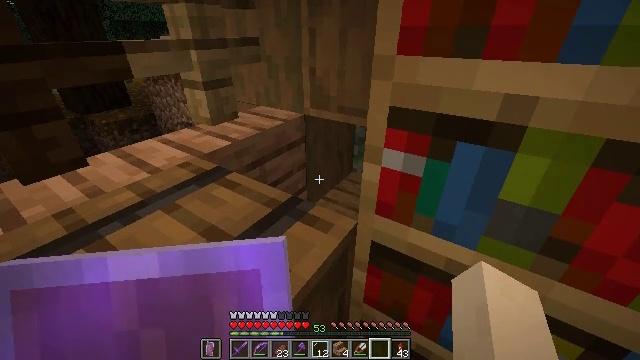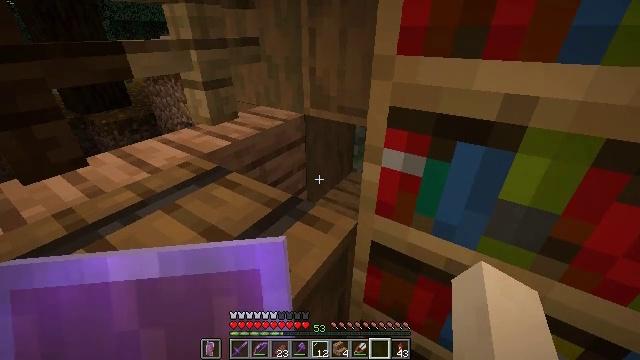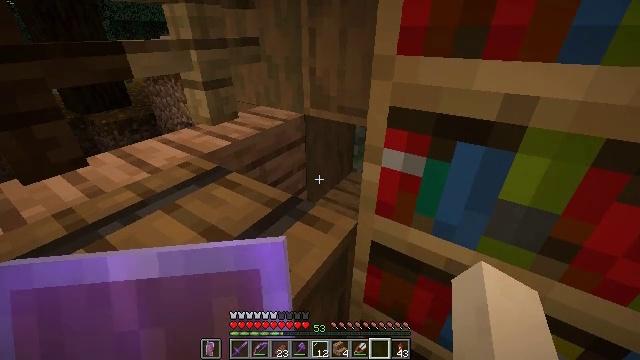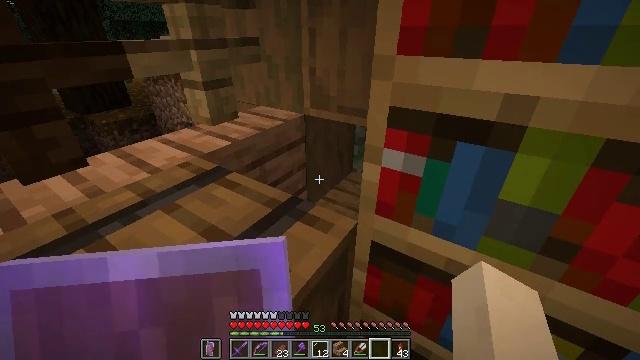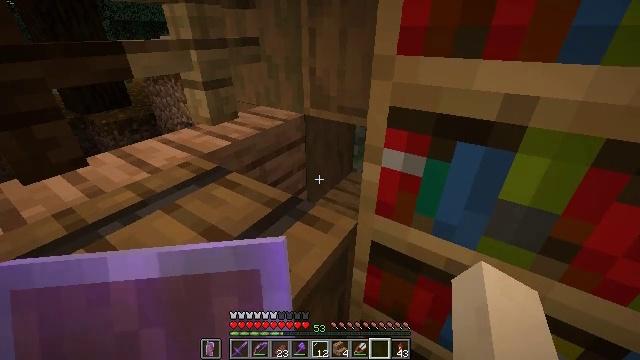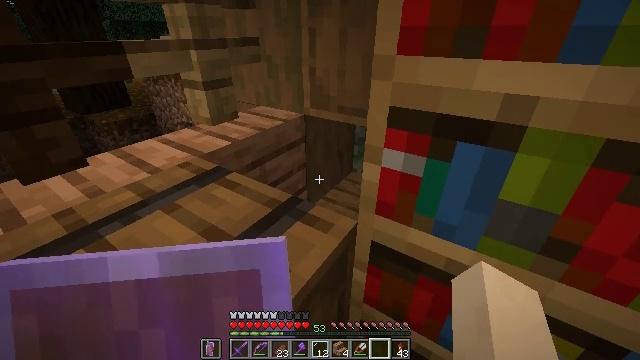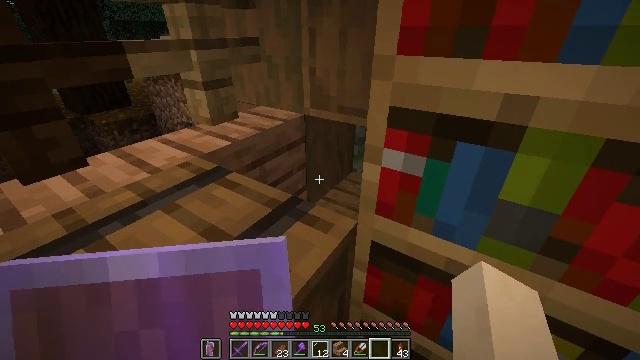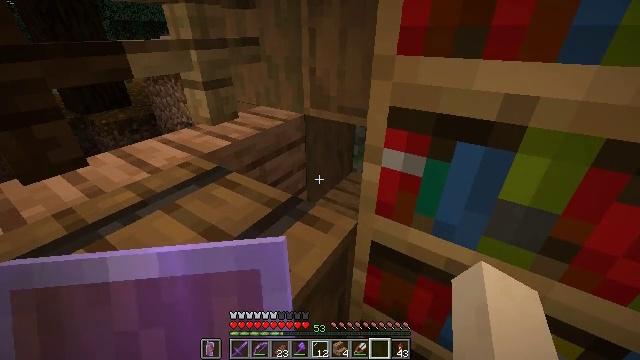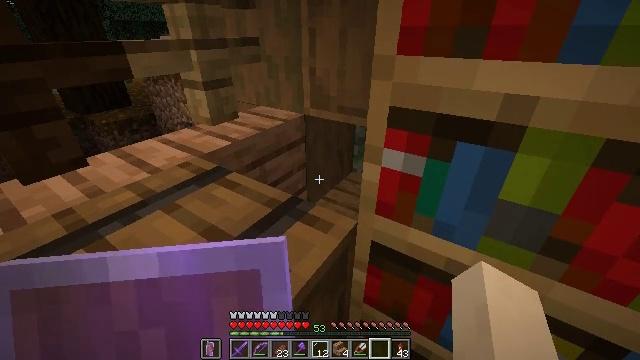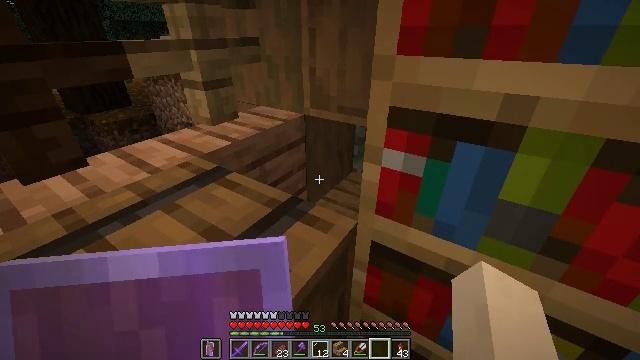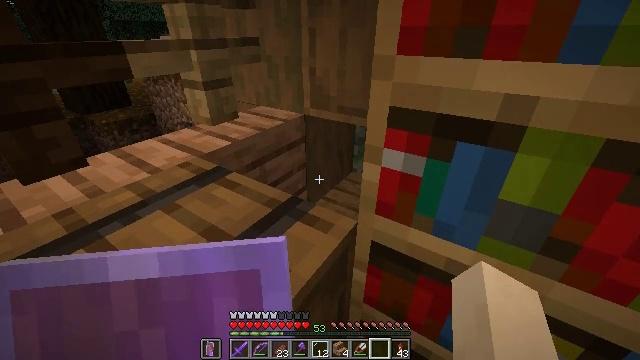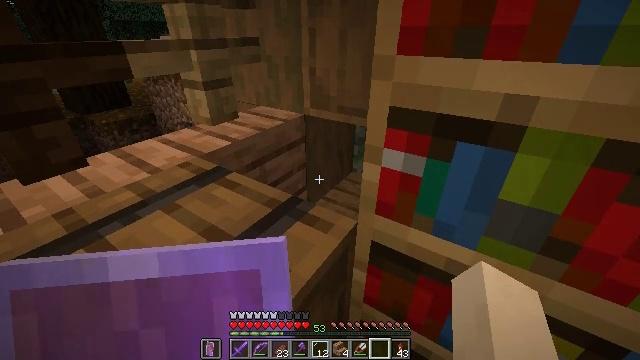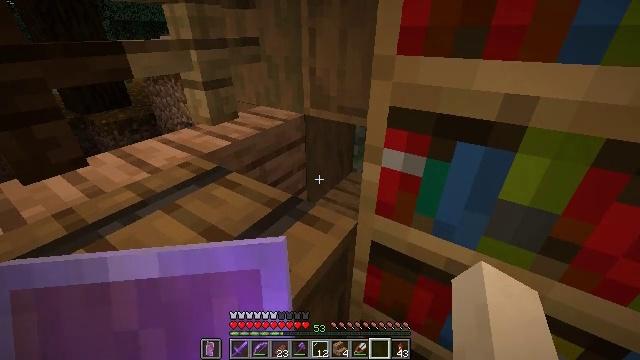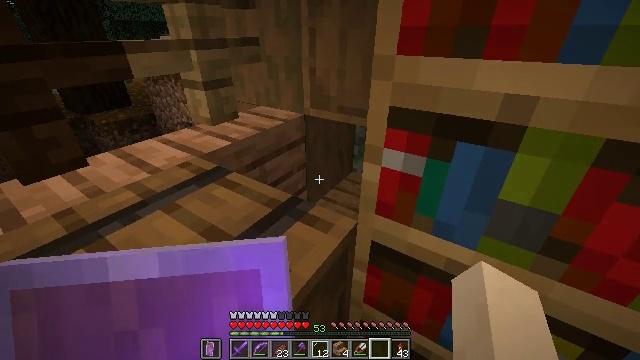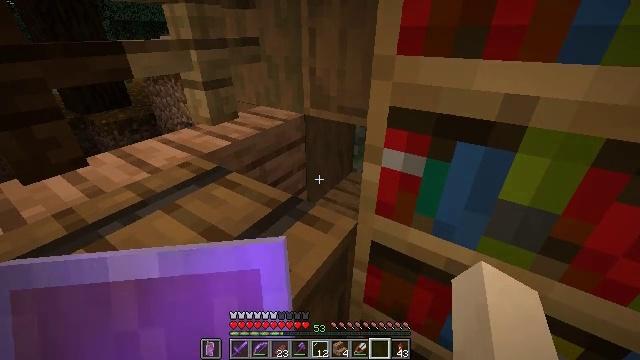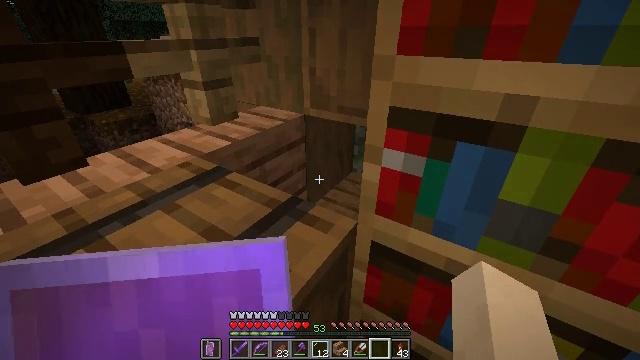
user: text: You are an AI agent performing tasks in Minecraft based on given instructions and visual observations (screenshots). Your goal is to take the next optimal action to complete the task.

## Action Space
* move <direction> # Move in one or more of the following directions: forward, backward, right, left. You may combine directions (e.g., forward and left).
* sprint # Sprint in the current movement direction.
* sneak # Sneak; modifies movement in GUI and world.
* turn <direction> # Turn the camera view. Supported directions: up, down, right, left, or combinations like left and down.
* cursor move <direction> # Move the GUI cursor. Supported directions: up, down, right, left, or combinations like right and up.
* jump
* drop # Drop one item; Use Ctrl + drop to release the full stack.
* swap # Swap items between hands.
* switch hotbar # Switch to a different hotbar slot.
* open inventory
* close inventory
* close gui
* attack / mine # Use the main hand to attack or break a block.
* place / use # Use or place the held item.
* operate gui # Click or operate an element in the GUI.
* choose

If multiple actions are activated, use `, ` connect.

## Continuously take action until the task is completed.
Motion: motion action
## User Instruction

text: Mine the bookshelf to gather resources.
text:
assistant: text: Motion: no_op
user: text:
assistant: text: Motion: no_op
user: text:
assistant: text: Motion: no_op
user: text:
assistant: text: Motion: no_op
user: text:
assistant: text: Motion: no_op
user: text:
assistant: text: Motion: no_op
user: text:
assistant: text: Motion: no_op
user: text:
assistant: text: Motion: no_op
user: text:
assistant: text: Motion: no_op
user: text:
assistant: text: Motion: no_op
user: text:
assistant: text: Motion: no_op
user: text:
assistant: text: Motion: no_op
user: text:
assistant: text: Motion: no_op
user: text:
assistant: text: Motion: no_op
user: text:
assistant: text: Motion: no_op
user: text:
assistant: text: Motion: turn left
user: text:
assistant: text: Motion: turn left and down
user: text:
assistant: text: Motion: turn left
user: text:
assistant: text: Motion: move forward, turn left and up
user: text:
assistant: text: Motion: move forward, turn left
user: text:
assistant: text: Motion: move forward
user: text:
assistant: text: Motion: move forward, sprint
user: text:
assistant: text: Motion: move forward, sprint
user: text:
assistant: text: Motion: move forward, sprint
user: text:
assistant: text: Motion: move forward, sprint
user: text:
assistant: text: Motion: move forward, sprint
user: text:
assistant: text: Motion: move forward, sprint
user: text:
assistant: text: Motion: move forward, sprint, turn right
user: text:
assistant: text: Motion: move forward, sprint, turn right
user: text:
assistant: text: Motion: move forward, sprint, turn right